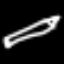
Label: pencil